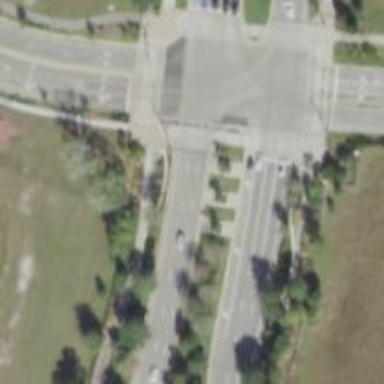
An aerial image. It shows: Marked crossing on cycleway.